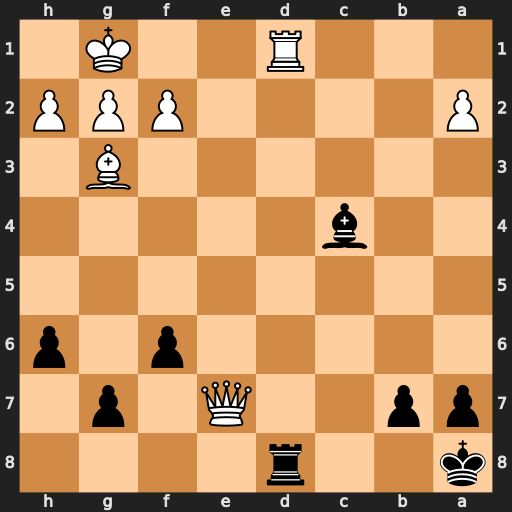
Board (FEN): k2r4/pp2Q1p1/5p1p/8/2b5/6B1/P4PPP/3R2K1
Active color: b
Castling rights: -
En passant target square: -
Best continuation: Rxd1+ Qe1 Rxe1#